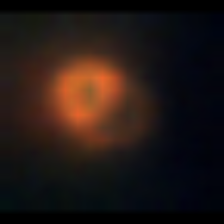
Taxon: NanoPlankton
Group: Other